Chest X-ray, PA view. Patient: 35 years old, sex F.
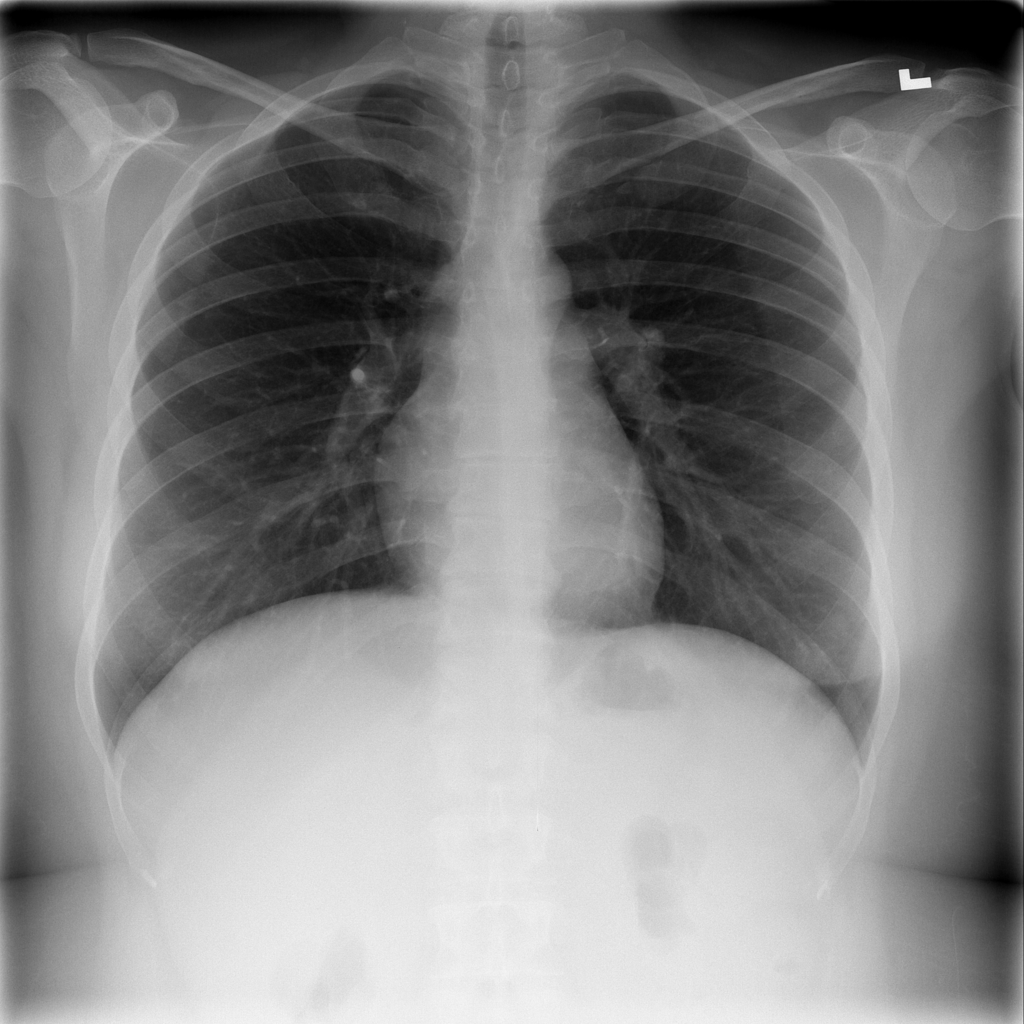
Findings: No Finding